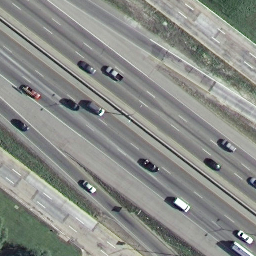
Label: freeway